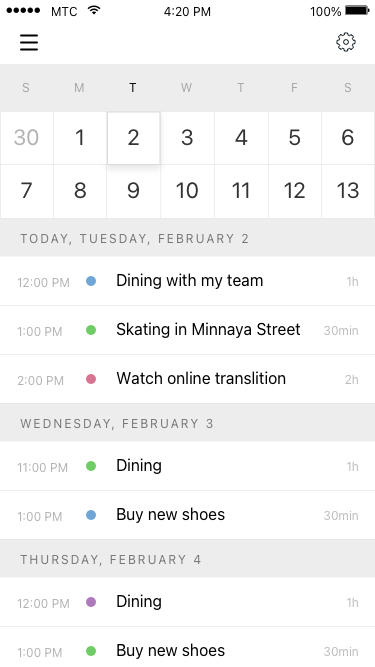
Text in this UI design:
30
13
12
11
10
9
8
7
6
5
4
3
2
1
s
f
t
w
t
m
s